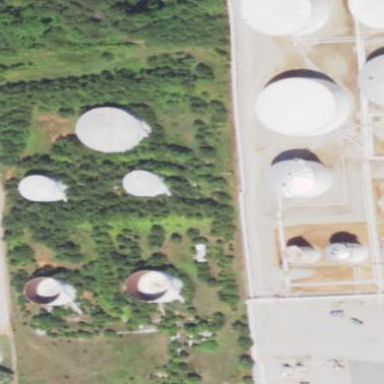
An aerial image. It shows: Industrial area with petroleum terminal surrounded by scrub vegetation.